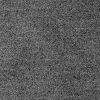
Atmospheric dust classification: dusty